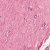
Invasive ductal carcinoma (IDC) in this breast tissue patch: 0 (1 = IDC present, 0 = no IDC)